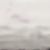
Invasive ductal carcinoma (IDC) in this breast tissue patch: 0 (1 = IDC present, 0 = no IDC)